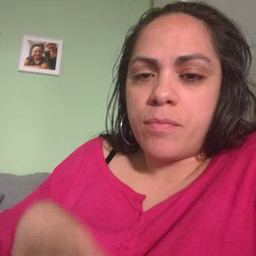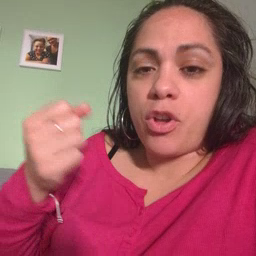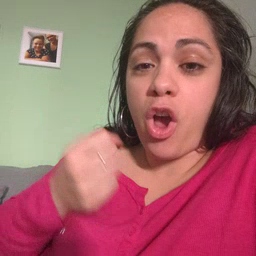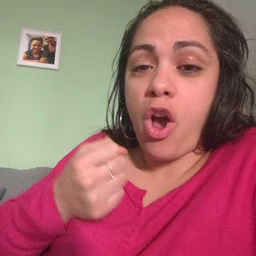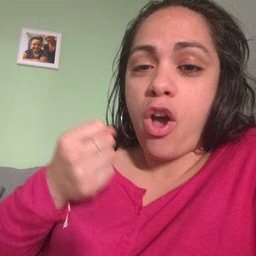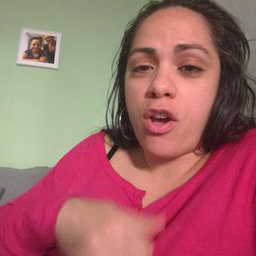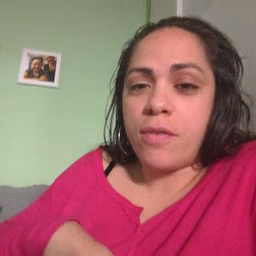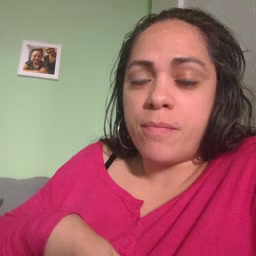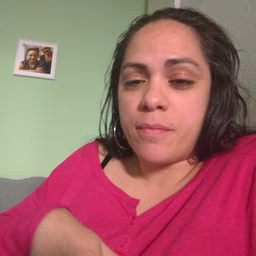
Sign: car